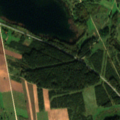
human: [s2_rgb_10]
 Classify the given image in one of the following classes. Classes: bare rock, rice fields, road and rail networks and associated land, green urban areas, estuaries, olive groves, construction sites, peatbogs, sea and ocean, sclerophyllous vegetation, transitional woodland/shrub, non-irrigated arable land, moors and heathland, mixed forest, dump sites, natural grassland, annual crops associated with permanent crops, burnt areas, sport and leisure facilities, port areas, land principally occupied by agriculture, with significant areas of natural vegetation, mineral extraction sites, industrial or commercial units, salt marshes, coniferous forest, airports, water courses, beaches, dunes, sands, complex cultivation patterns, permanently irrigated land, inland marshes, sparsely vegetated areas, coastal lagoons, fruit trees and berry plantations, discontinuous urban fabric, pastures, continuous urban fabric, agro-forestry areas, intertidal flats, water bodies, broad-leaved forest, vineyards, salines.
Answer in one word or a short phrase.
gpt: non-irrigated arable land, pastures, land principally occupied by agriculture, with significant areas of natural vegetation, coniferous forest, transitional woodland/shrub, water bodies